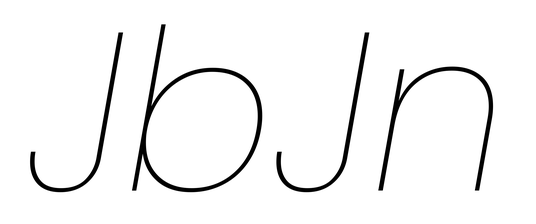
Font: Poppins-ThinItalic